Aerial crown-view tile of a tropical tree (Barro Colorado Island, Panama), acquired 20250414:
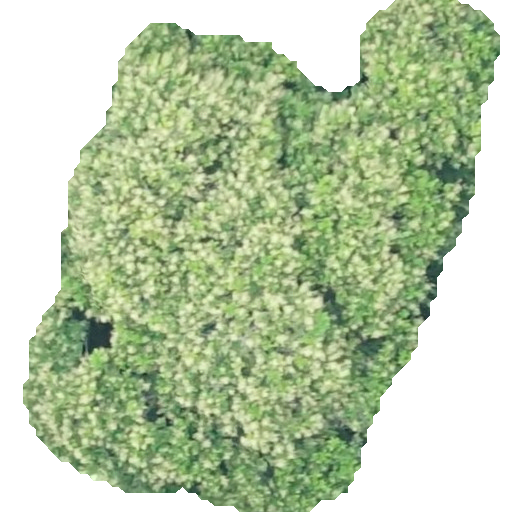
Species: Anacardium excelsum
GBIF accepted scientific name: Anacardium excelsum
Crown area: 250.234 m²